Interaction volume radius: 5 \u00c5
Interaction volume height: 10 \u00c5
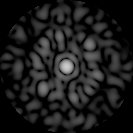
Disorder parameter: 0.793